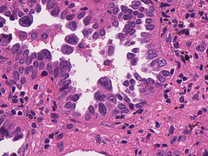
Tumor epithelial tissue: yes
Tumor-associated stroma tissue: yes
Normal tissue: no